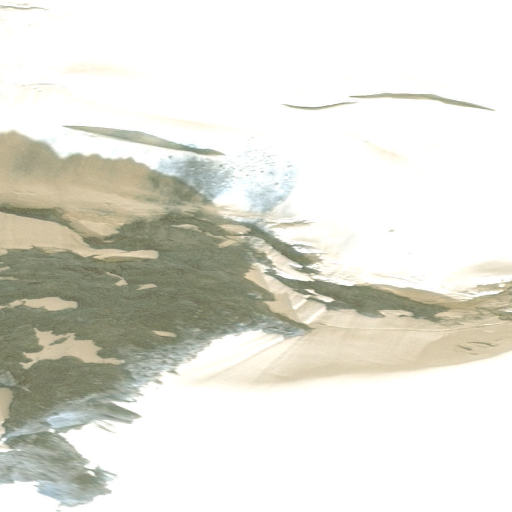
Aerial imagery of mountain in Alaska named North Nugget Spire containing only unknown